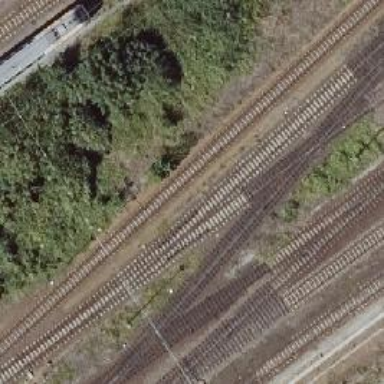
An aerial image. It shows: Railway track with contact lines for electrification.